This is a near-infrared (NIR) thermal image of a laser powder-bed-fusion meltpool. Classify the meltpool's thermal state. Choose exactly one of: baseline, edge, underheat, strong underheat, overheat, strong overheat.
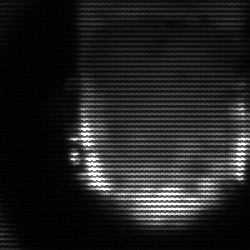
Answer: baseline